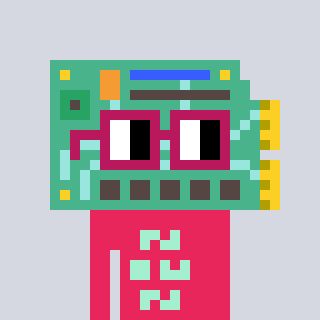
a pixel art character with square dark red glasses, a chipboard-shaped head and a redpinkish-colored body on a cool background